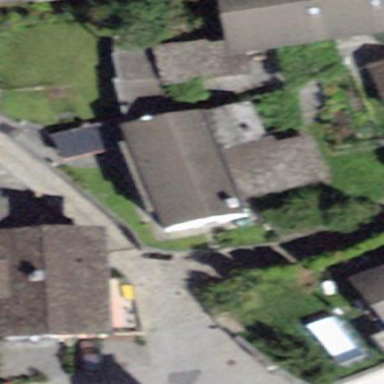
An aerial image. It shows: Detached building.